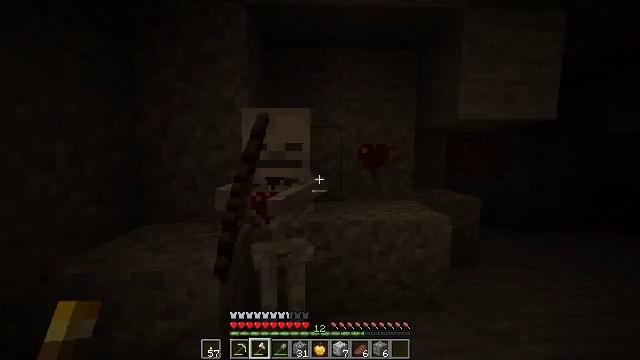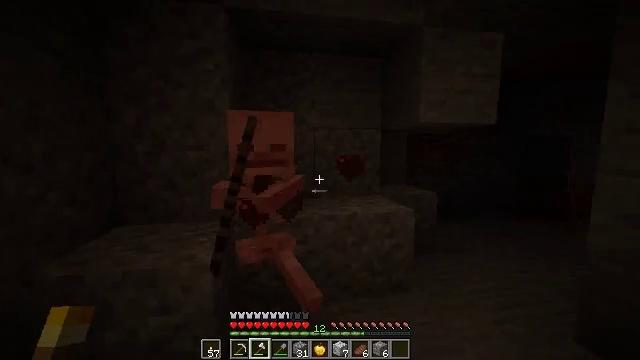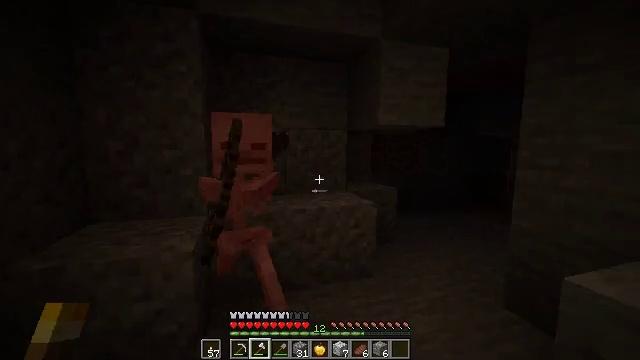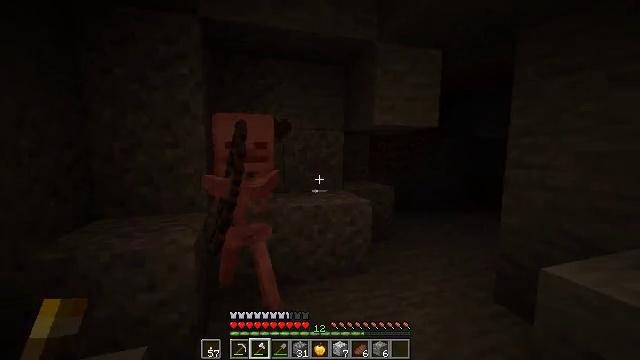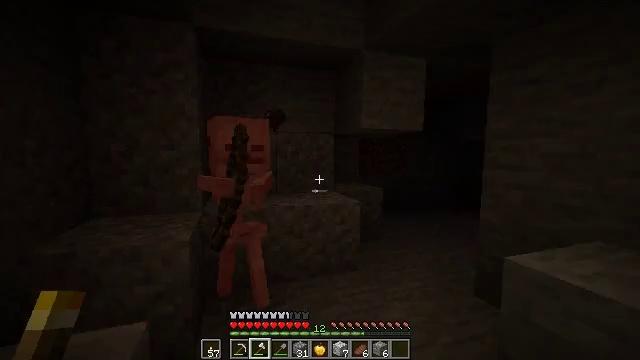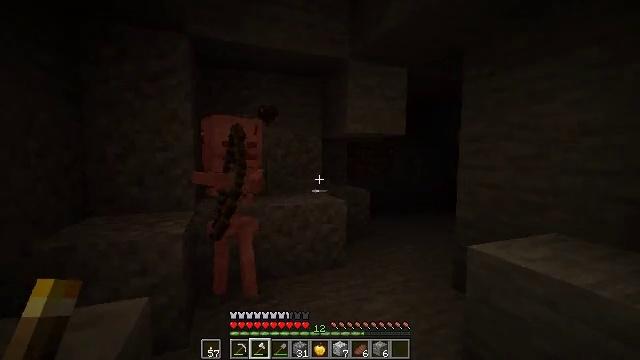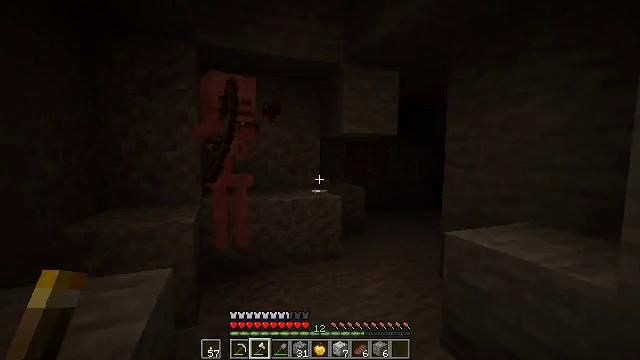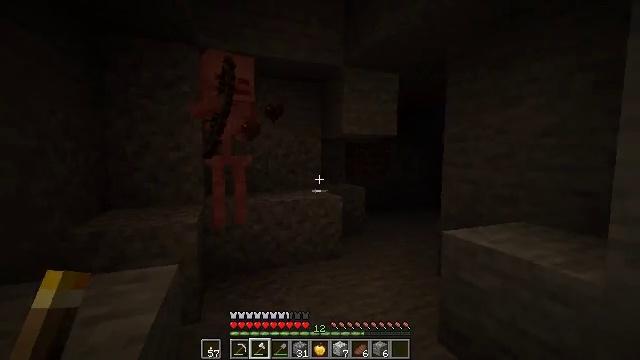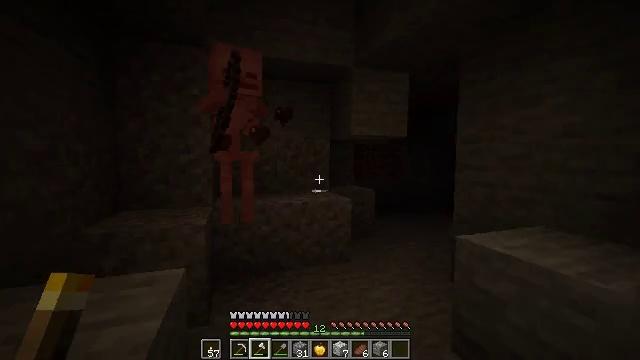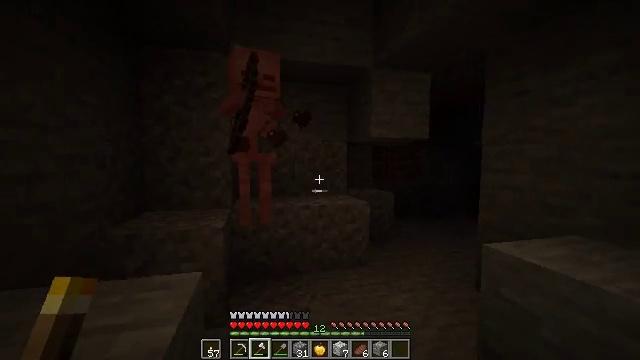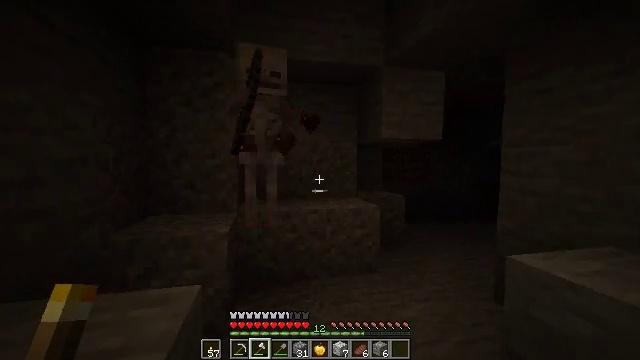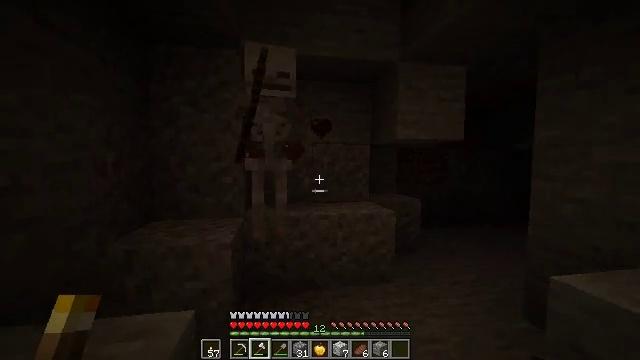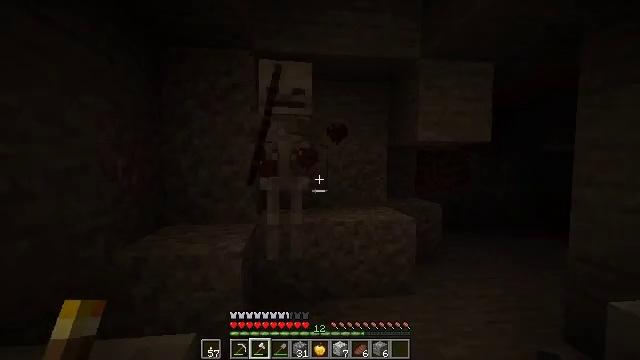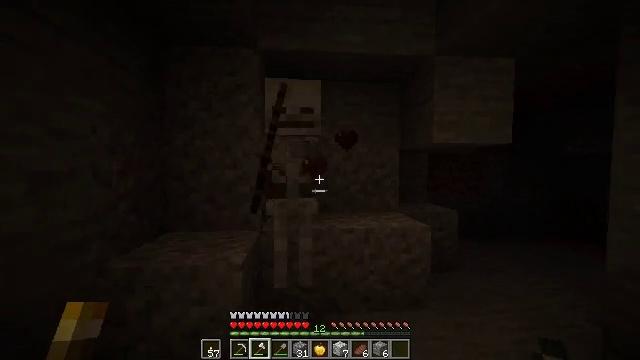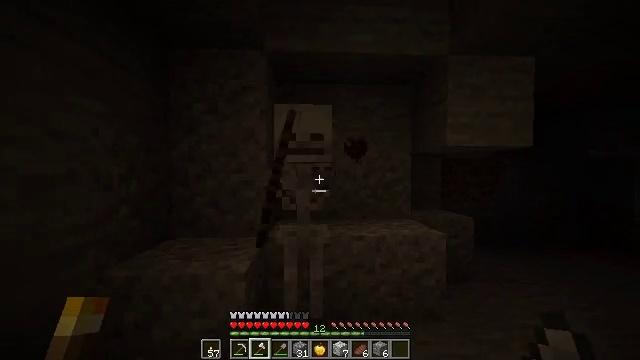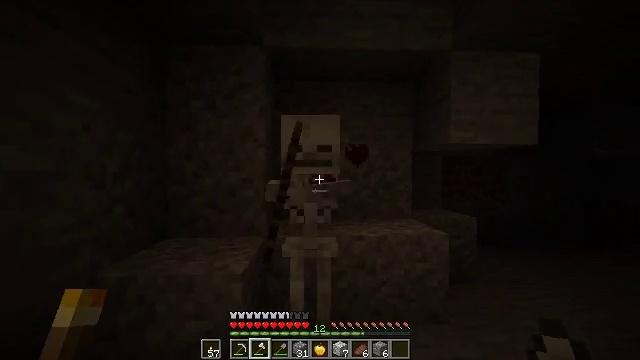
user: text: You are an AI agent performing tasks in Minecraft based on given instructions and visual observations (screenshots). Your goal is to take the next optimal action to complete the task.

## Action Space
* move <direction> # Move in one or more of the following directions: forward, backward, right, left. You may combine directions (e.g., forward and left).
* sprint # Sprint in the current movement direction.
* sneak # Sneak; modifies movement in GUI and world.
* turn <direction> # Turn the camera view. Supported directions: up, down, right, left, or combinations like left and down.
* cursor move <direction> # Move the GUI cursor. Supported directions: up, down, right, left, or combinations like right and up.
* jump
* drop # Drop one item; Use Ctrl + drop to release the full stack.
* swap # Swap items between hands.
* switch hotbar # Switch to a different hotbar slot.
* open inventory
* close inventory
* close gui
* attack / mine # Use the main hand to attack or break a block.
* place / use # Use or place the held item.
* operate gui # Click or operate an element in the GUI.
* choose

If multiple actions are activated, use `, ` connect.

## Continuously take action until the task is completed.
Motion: motion action
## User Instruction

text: Kill mobs.
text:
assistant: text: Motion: move back, turn right
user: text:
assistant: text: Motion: move back, turn right
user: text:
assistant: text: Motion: move back
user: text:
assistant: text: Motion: move back, turn right
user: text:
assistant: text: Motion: move back, turn right
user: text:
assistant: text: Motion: no_op
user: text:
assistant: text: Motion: no_op
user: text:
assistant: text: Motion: move forward, turn left
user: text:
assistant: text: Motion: move forward, turn left
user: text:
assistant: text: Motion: move forward, turn left
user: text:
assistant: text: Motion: move forward, turn left
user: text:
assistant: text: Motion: move forward, turn left
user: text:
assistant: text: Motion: turn left
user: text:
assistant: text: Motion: turn left and up
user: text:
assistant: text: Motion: attack / mine
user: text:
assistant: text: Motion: attack / mine
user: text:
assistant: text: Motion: attack / mine
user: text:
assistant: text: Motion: no_op
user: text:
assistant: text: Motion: no_op
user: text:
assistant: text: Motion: no_op
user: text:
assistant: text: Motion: no_op